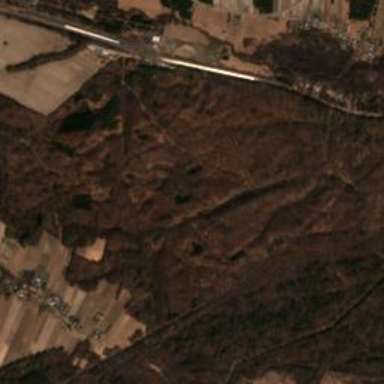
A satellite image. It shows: Ravine in the valley.